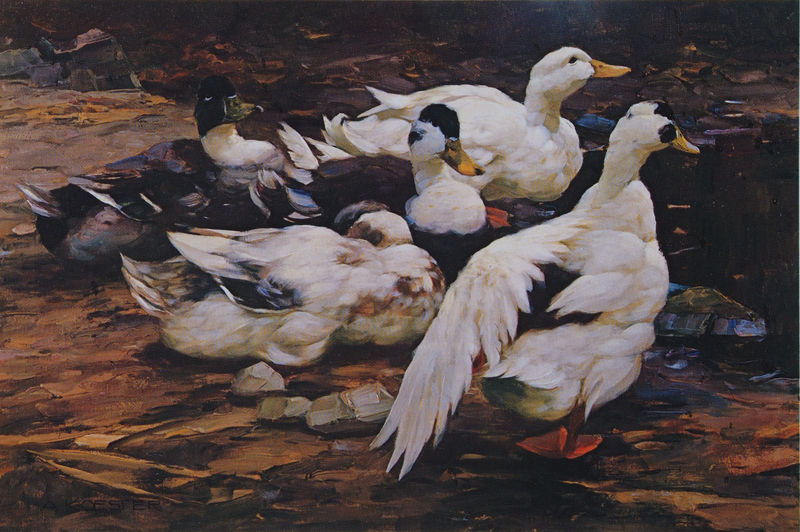
Titel: Ruhende Enten
Künstler: Alexander Koester
Institution: (Privatbesitz)
Schlagwörter: blau, feder, flügel, gemälde, vogel, wasser, weiß, gelb, landschaft, ocker, see, sitzen, teich, ufer, braun, grau, hell, orange, schwarz, rot, tier, tiere, beige, trinken, augen, federn, gefieder, stehen, stein, steine, fünf, erde, natur, vögel, gewässer, boden, sitzend, stehend, zügel, bein, füße, pfütze, schlafend, ente, gans, schnabel, lehm, enten, fuss, erdboden, erpel, gänse, schnäbel, stockente, stall, tränke, ocer, federvieh, trank, donald, fieselschweif, quak, scnabel, ganz, engen, auss, ei, koester, heinrich von zügel